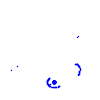
Particle: electron